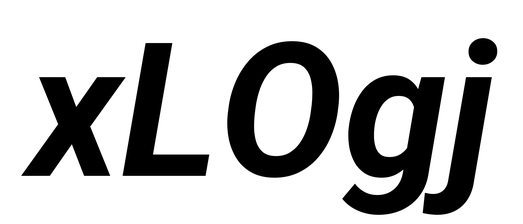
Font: Roboto-Italic_Bold_Italic